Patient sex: F
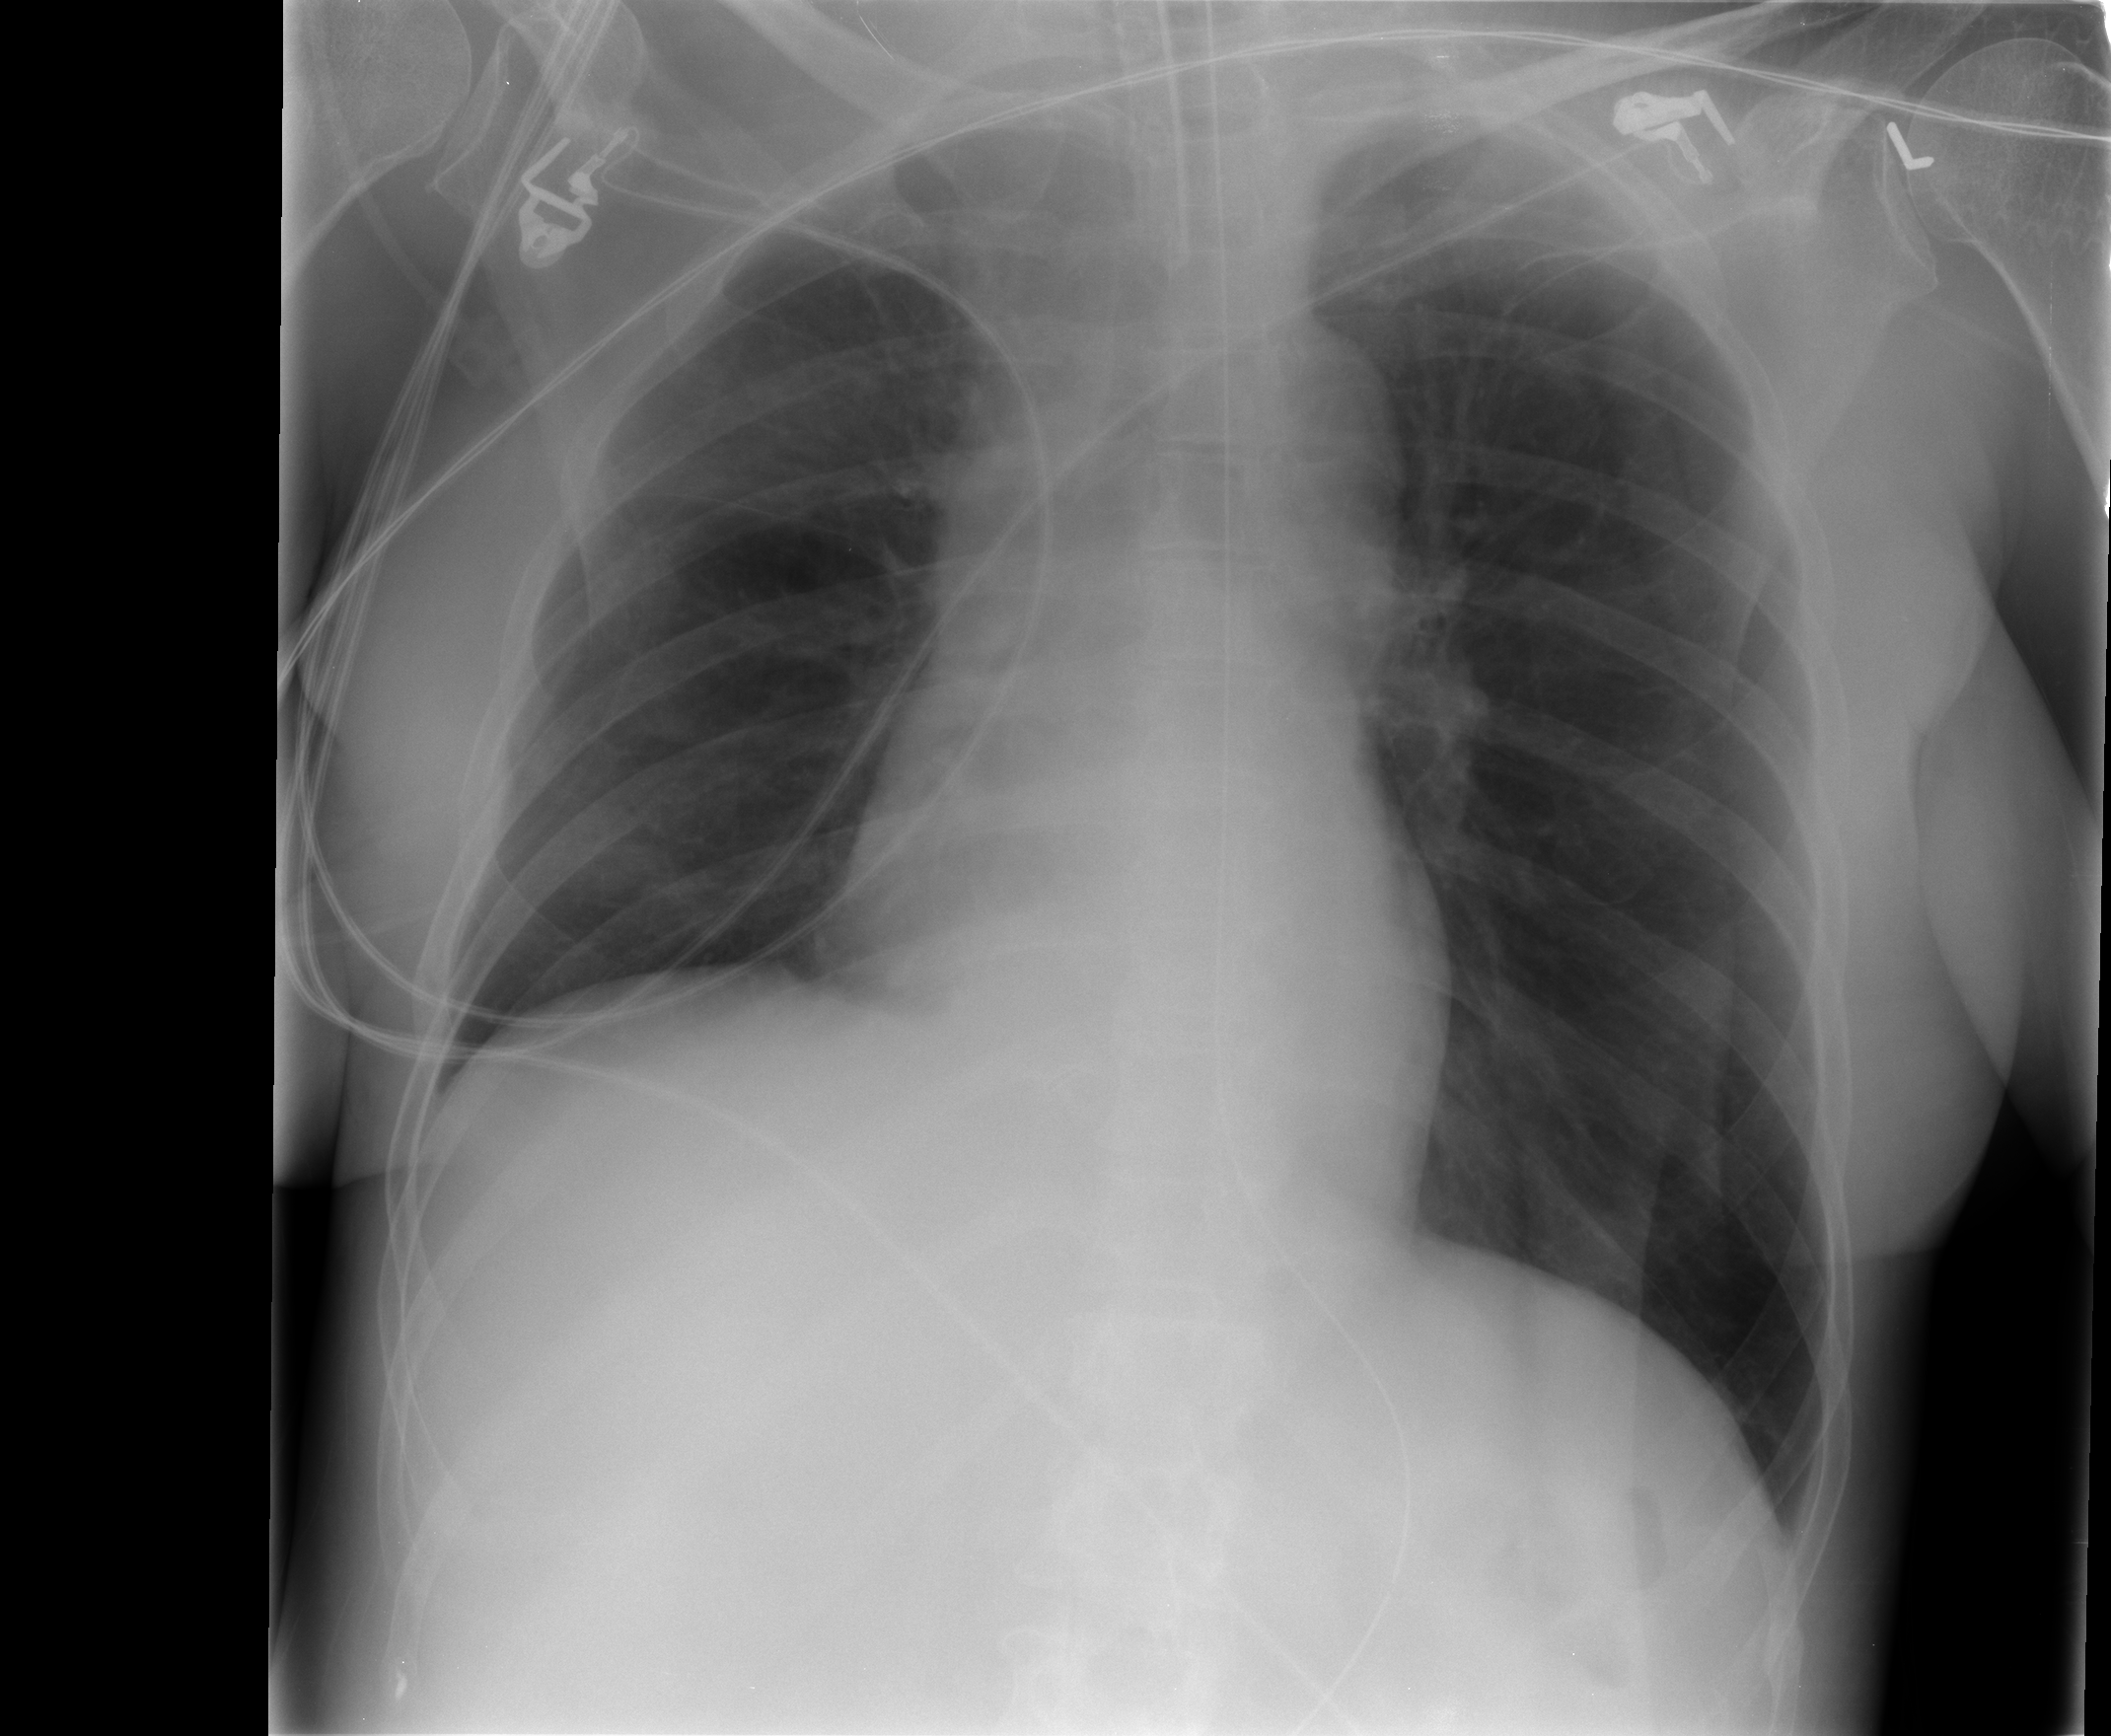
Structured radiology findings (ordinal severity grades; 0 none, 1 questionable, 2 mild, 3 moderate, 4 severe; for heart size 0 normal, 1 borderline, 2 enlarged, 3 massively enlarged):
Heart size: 2
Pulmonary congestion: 0
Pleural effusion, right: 0
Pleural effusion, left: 0
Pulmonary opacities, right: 0
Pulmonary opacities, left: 0
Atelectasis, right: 2
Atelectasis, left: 2